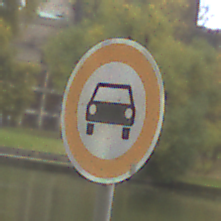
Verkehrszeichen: VerbotKraftwagen
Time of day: MorningAfternoon
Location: Outdoor (Nature)
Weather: Overcast
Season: Autumn
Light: Natural